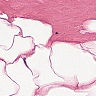
Metastatic tissue present: no